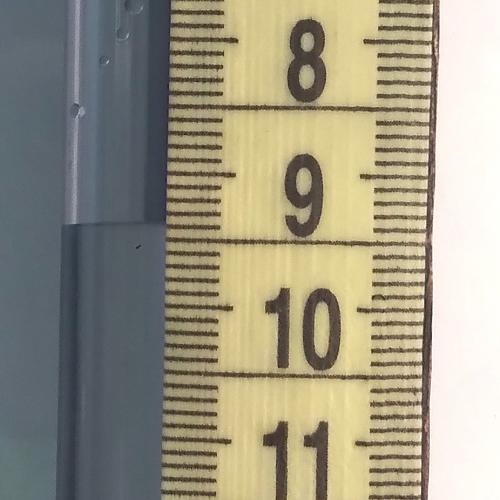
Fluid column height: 9.4 cm